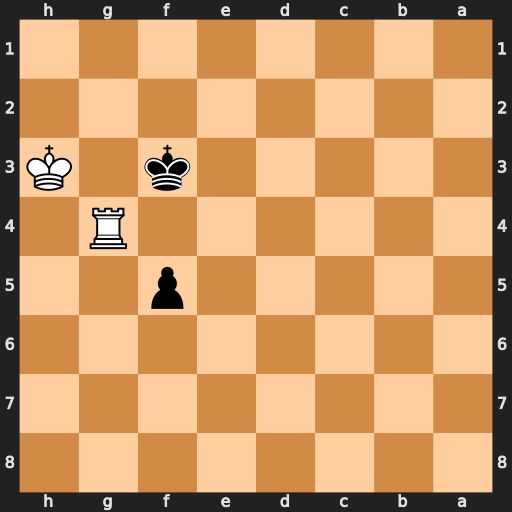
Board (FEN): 8/8/8/5p2/6R1/5k1K/8/8
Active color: b
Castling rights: -
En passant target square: -
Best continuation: fxg4+ Kh2 Kf2